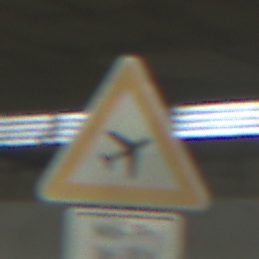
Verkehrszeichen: FlugbetriebLinks
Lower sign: ZeitangabenMitBeschraenkungAufWochentage2
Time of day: NotSpecified
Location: Indoor (Special)
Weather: NotSpecified
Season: NotSpecified
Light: Artificial